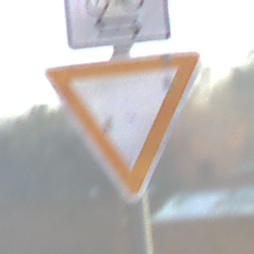
Verkehrszeichen: VorfahrtGewaehren
Zusatzzeichen oben: RichtungsangabeDurchPfeile9
Umgebung: Outdoor, Nature
Tageszeit: SunriseSunset
Wetter: Clear
Licht: Natural
Jahreszeit: NotSpecified
Kontrast: HighContrast